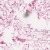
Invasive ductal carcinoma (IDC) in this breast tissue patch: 0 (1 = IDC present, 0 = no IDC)